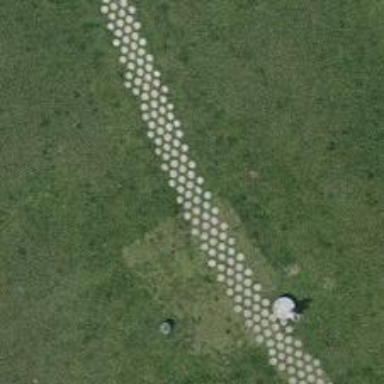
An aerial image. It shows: Footway covered with grass pavers.